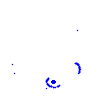
Particle: electron